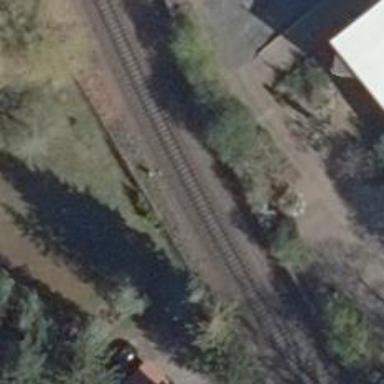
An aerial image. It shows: Railway track.